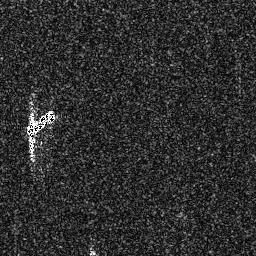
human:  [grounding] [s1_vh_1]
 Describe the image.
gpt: In the satellite image, there is  <ref>1 medium ship </ref> <box>[[8, 41, 22, 53, 0]]</box> located at left.